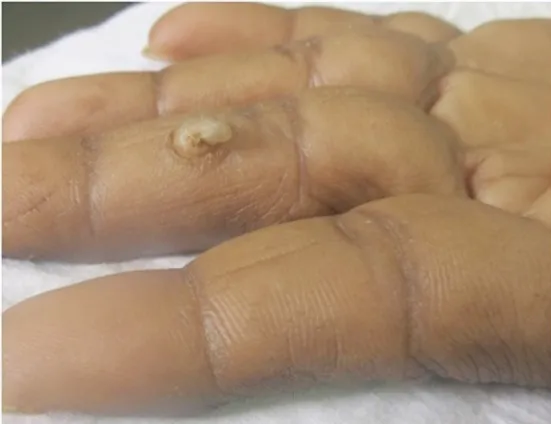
A horny growth of around 2 cm in length with a broad base over the palmar aspect of the middle phalanx of the left middle finger.
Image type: medical_photograph (other_medical_photograph)